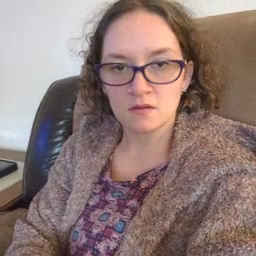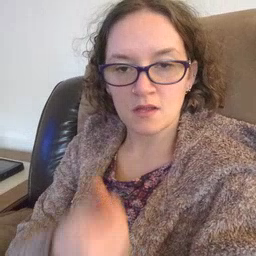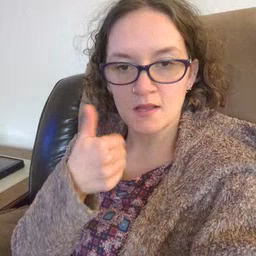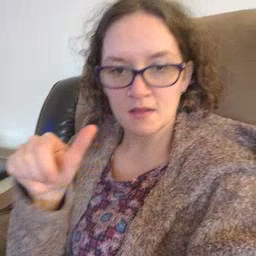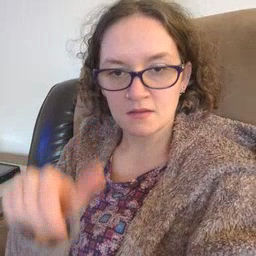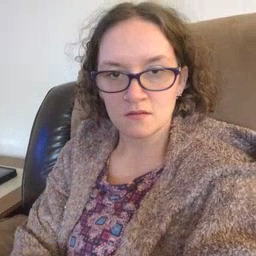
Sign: any